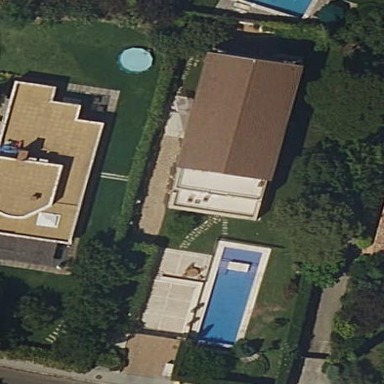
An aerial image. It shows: Garden that is leisure land.